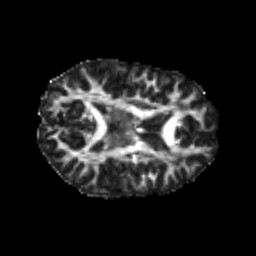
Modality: FA
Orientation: axial
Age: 22
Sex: female
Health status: healthy
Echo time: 0.074 s